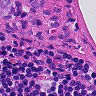
Metastatic tissue present: yes